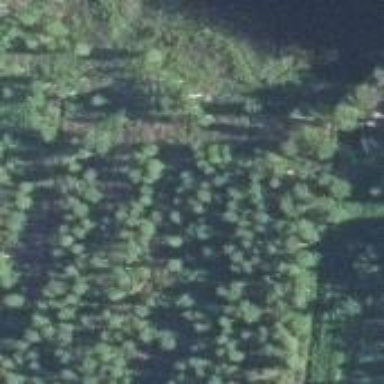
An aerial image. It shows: Forest area.